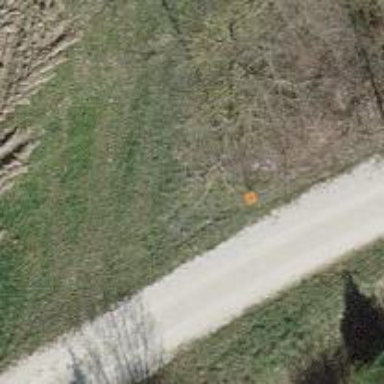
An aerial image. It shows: Pole supporting roof covering pipeline marker.